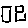
Label: square